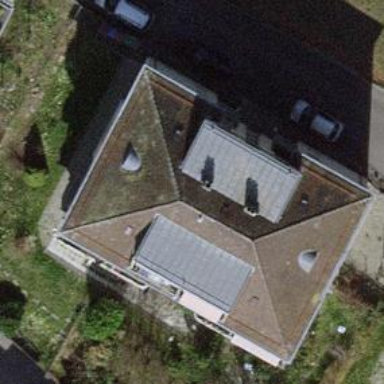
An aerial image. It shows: Hipped roof on apartment building.